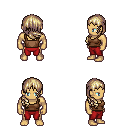
a pixel art fantasy rpg character, male body template, human, tanned skin, brown pirate shirt, red pants, white blonde right-swept hairstyle, four views (front, back, left, right), 2x2 character sprite sheet, small pixel art, hard edges, no anti-aliasing